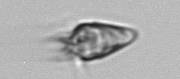
Label: Paratontonia_gracillima